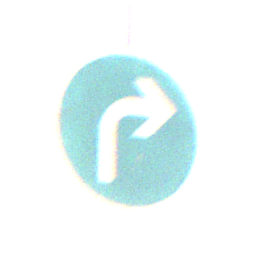
Verkehrszeichen: VorgeschriebeneFahrtrichtungRechts
Umgebung: Outdoor, Nature
Tageszeit: SunriseSunset
Wetter: PartlyCloudy
Licht: Natural
Jahreszeit: NotSpecified
Kontrast: MediumContrast